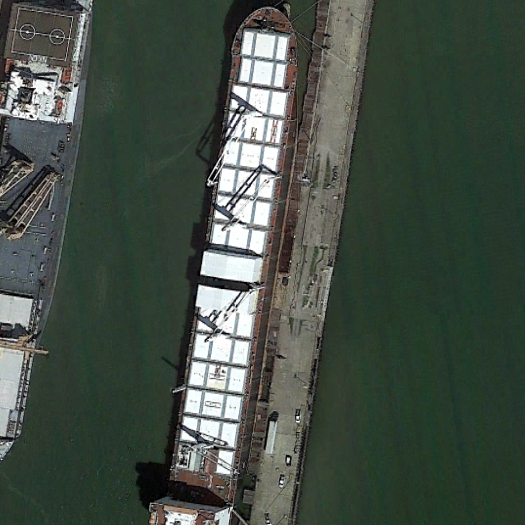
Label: Cargo_ship